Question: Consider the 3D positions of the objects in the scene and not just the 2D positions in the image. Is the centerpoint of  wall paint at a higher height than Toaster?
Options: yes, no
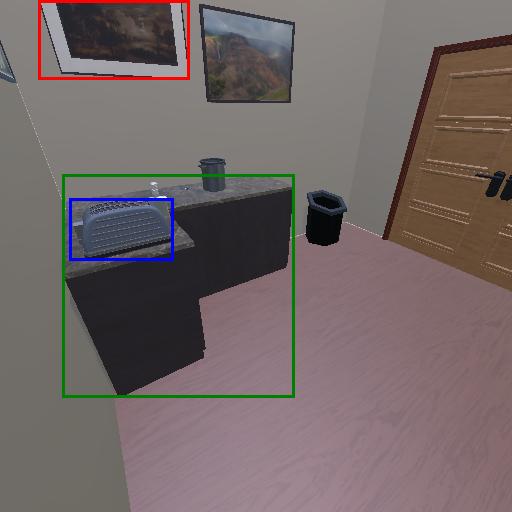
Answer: yes